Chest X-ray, PA view. Patient: 63 years old, sex M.
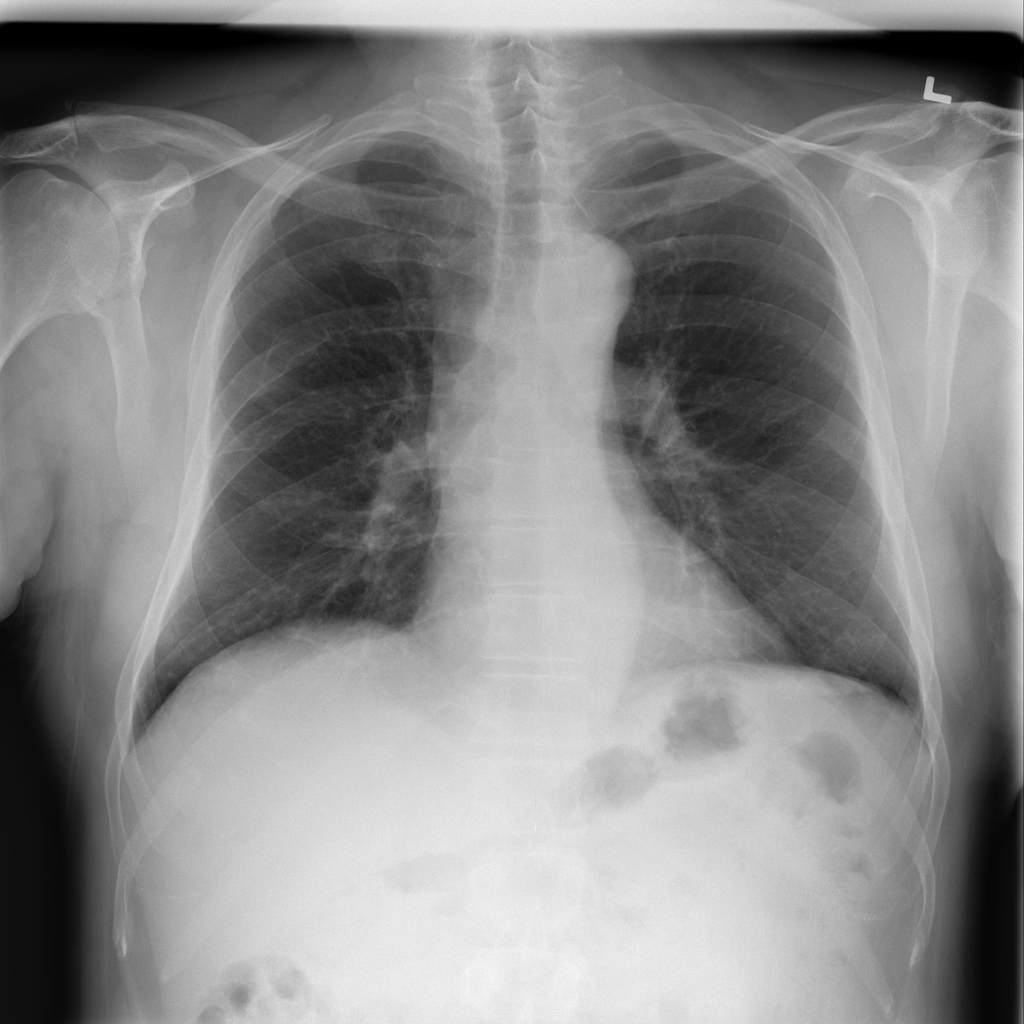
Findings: No Finding